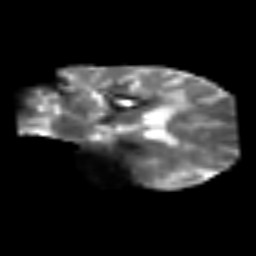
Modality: T2w
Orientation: coronal
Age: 51
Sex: female
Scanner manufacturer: siemens
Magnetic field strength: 3 T
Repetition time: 3.2 s
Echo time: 0.081 s